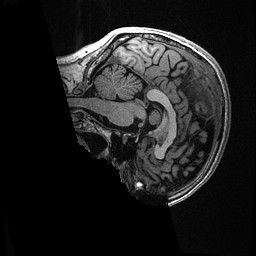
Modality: T1w
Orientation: sagittal
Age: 43
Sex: female
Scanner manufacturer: ge
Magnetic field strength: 3 T
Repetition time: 0.006952 s
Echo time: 0.00292 s